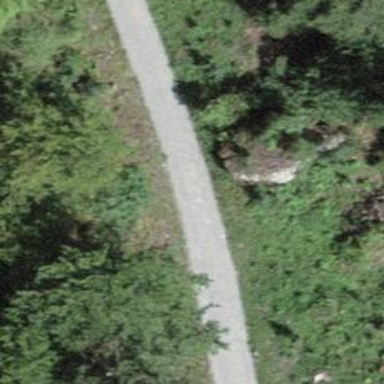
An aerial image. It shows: Track road.